已知点$O$为坐标原点，椭圆$\dfrac{x^2}{9}+\dfrac{y^2}{5}=1$的左、右焦点分别为$F_1$，$F_2$，点$P$在椭圆上，设线段$PF_1$的中点为$M$，且$|OF_2|=|OM|$，则$\triangle PF_1F_2$的面积为(\quad)

A.$\sqrt{15}$ \quad B.$\dfrac{\sqrt{15}}{2}$ \quad C.$3\sqrt{7}$ \quad D.$4\sqrt{15}$
【解答】
\vspace{8pt}
\textbf{【答案】A}

\vspace{5pt}
\textbf{【详解】} 由题意可得$a=3$，$b=\sqrt{5}$，$c=\sqrt{9-5}=2$. 如图，因为$O$，$M$分别是$F_1F_2$和$PF_1$的中点，

所以$|PF_2|=2|OM|=2|OF_2|=2c=4$，根据椭圆定义，可得$|PF_1|=2a-|PF_2|=2$，又因为$|F_1F_2|=2c=4$，

所以$\triangle PF_1F_2$为等腰三角形，且$F_2$到$PF_1$的距离为$h=\sqrt{|PF_2|^2-\left(\dfrac{|PF_1|}{2}\right)^2}=\sqrt{15}$，

故$\triangle PF_1F_2$的面积为$\dfrac{1}{2}|PF_1|\cdot h=\sqrt{15}$.

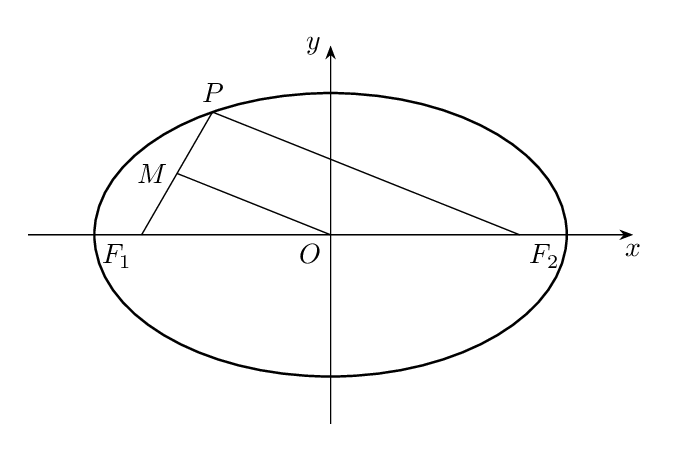